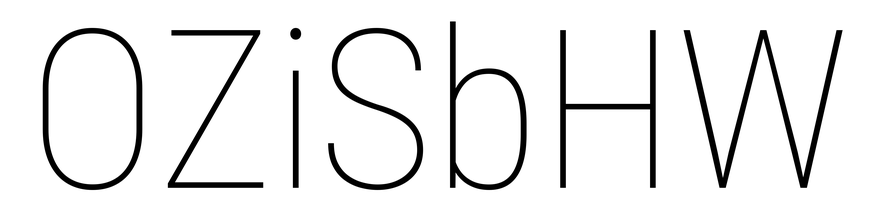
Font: Roboto_Condensed_Thin